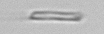
Label: fiber